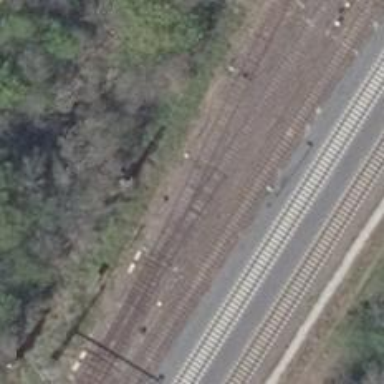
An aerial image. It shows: Unused railway yard.